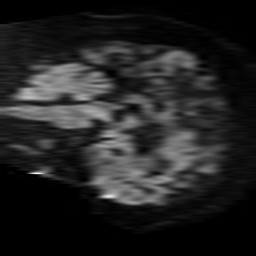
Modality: TRACE
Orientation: sagittal
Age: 75
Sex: male
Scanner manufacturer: philips
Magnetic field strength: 1.5 T
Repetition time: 3.572 s
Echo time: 0.09411 s